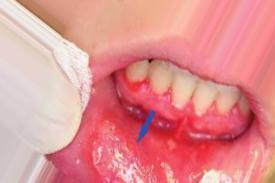
Condition: Mouth Ulcer